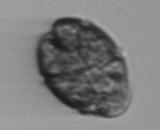
Label: Margalefidinium